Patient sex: F
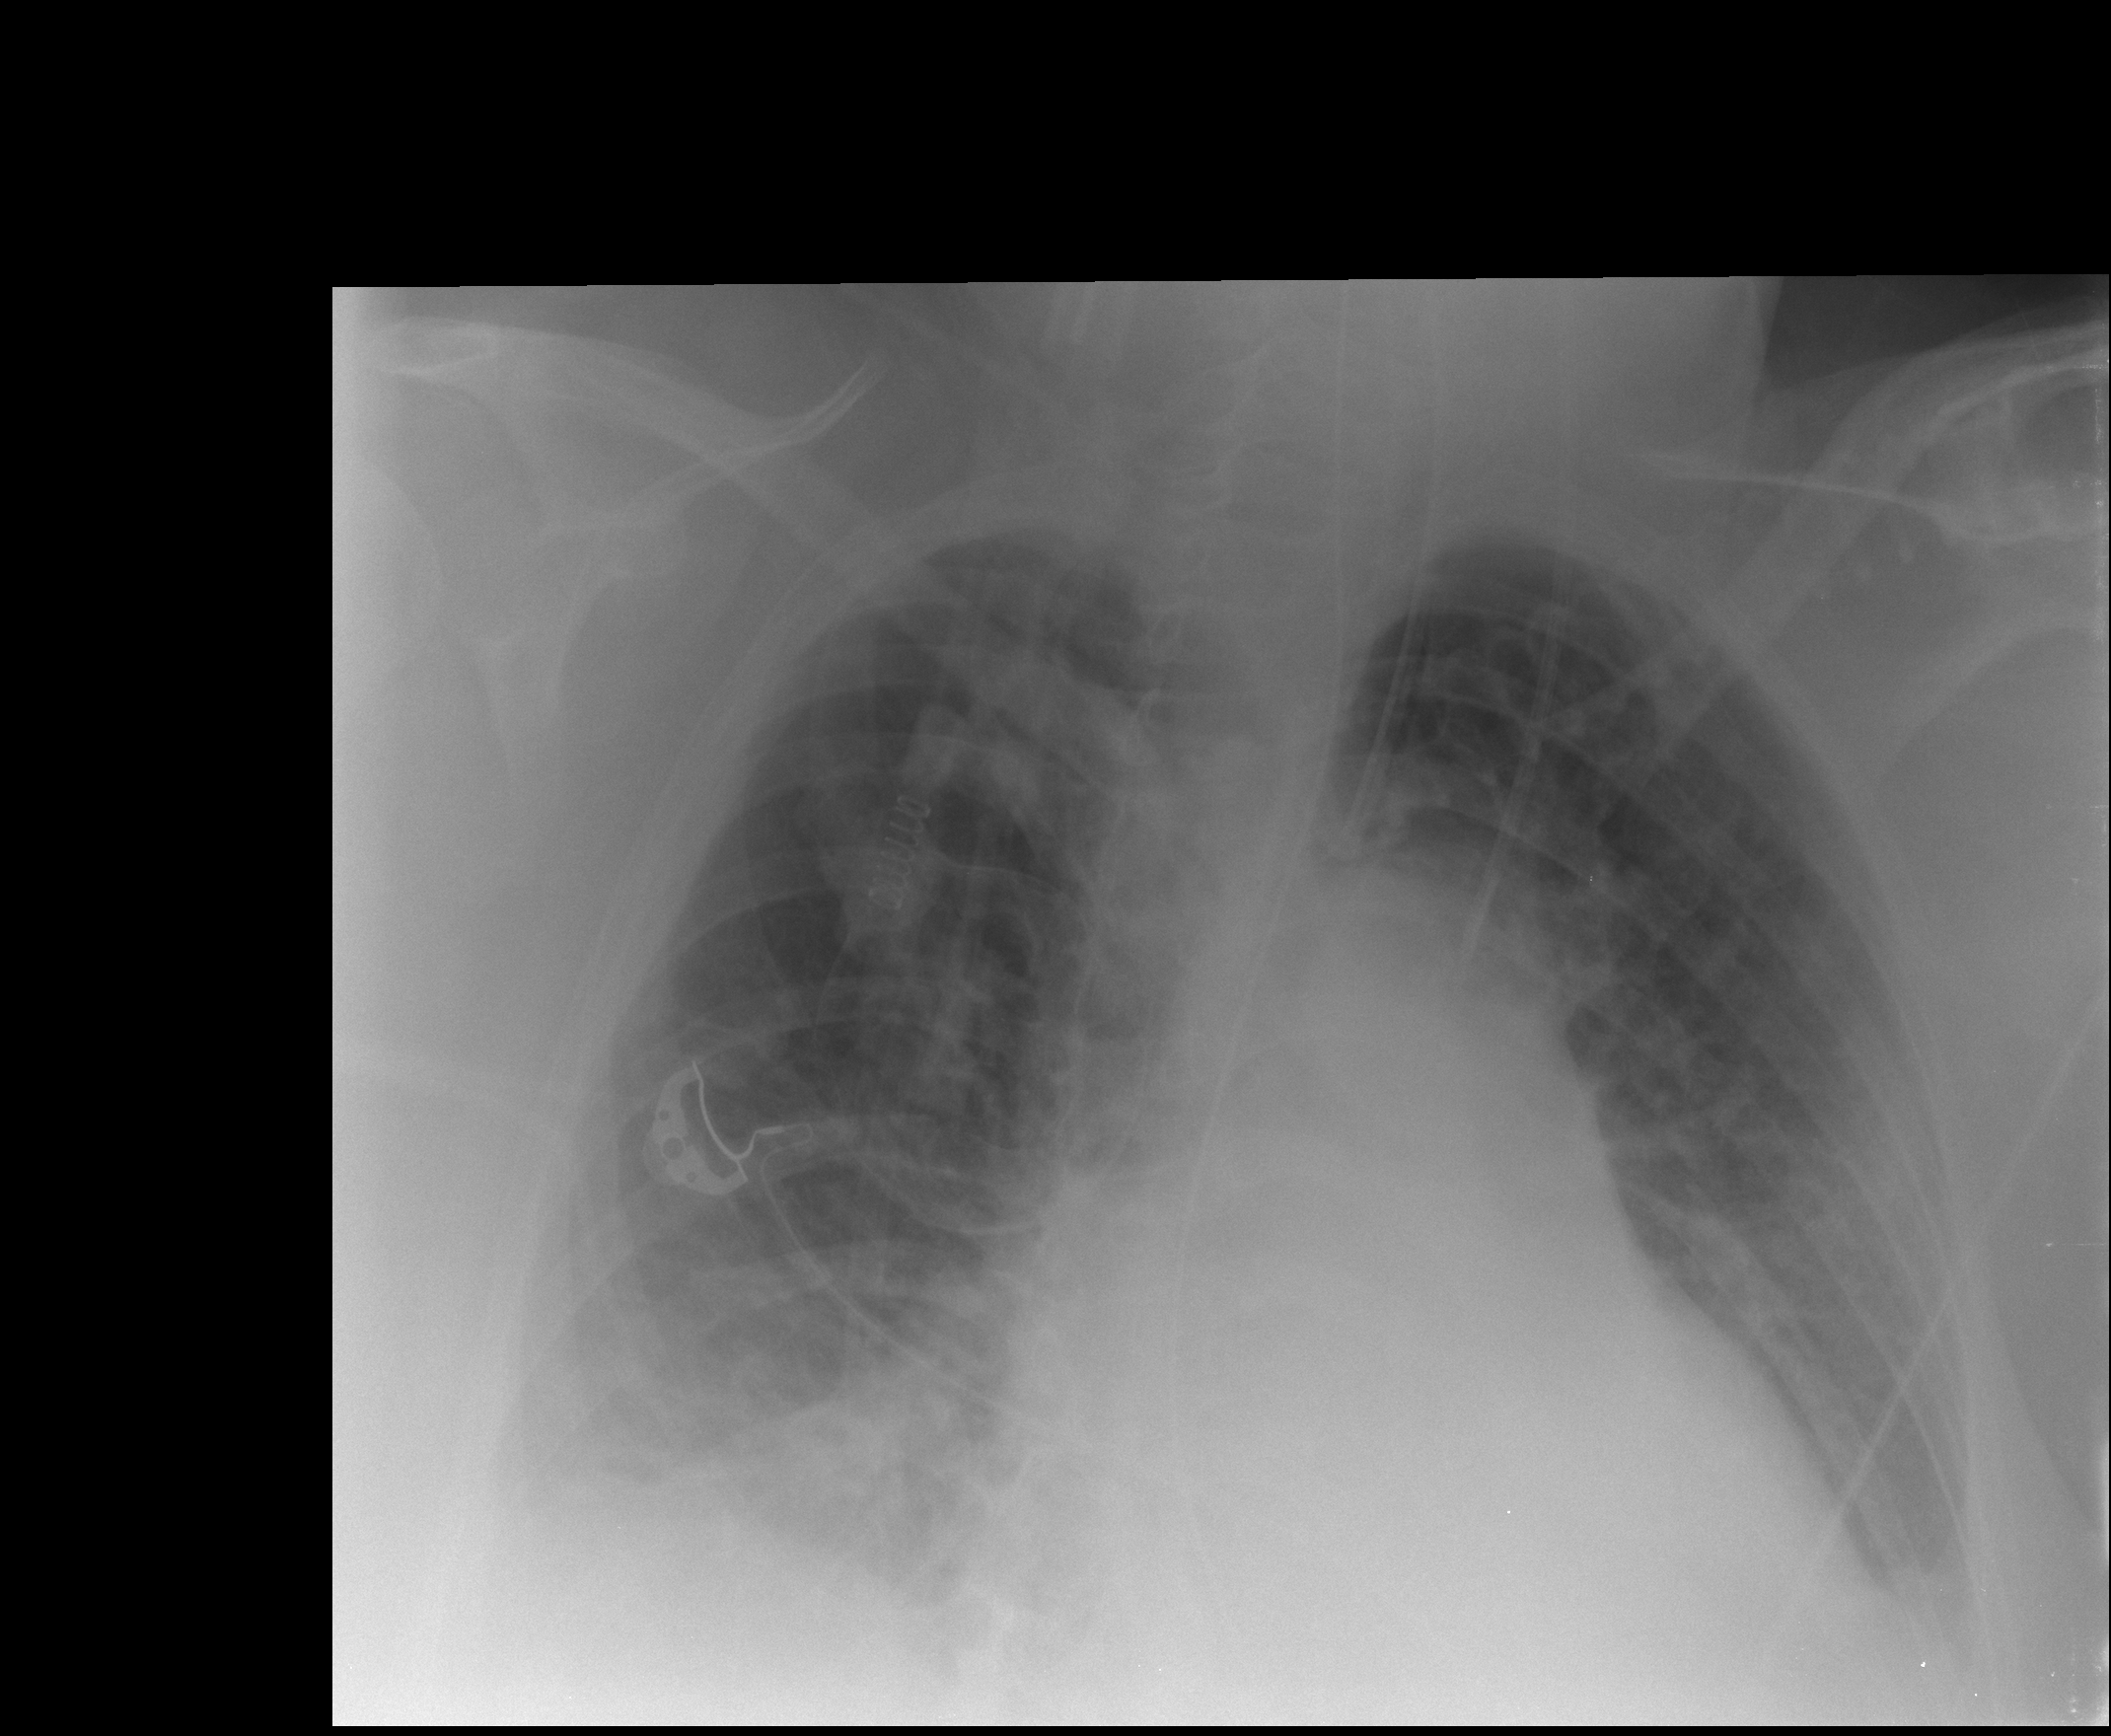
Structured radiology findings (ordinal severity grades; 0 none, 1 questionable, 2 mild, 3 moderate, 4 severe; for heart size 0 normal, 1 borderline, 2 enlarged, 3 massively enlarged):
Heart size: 2
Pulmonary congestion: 2
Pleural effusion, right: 2
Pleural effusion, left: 2
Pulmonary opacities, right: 2
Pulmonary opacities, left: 0
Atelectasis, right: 2
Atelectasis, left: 2